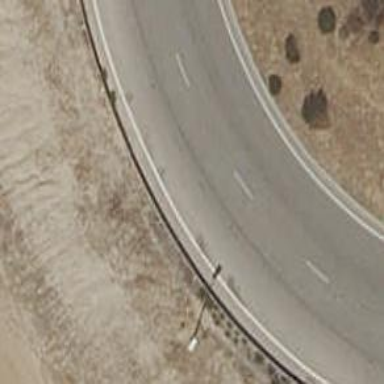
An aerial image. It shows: Tertiary road made of asphalt leading to roundabout junction.